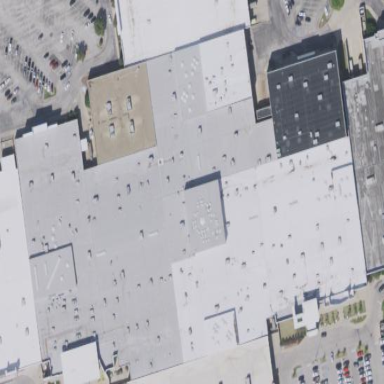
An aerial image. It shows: Retail building.